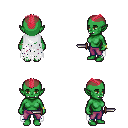
a pixel art fantasy rpg character, female body template, orc, green skin, white tattered cape, magenta pants, ruby red short mohawk hairstyle, bracelets, dagger, four views (front, back, left, right), 2x2 character sprite sheet, small pixel art, hard edges, no anti-aliasing